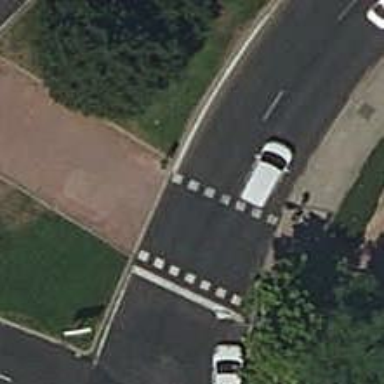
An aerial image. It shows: Uncontrolled footway crossing with markings.